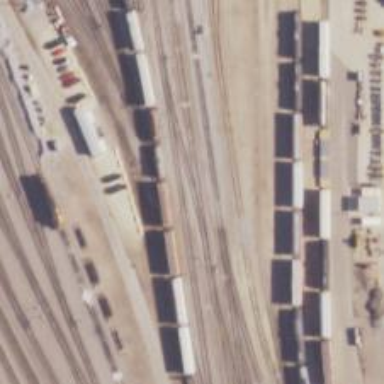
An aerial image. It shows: Railway yard in service.